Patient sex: M
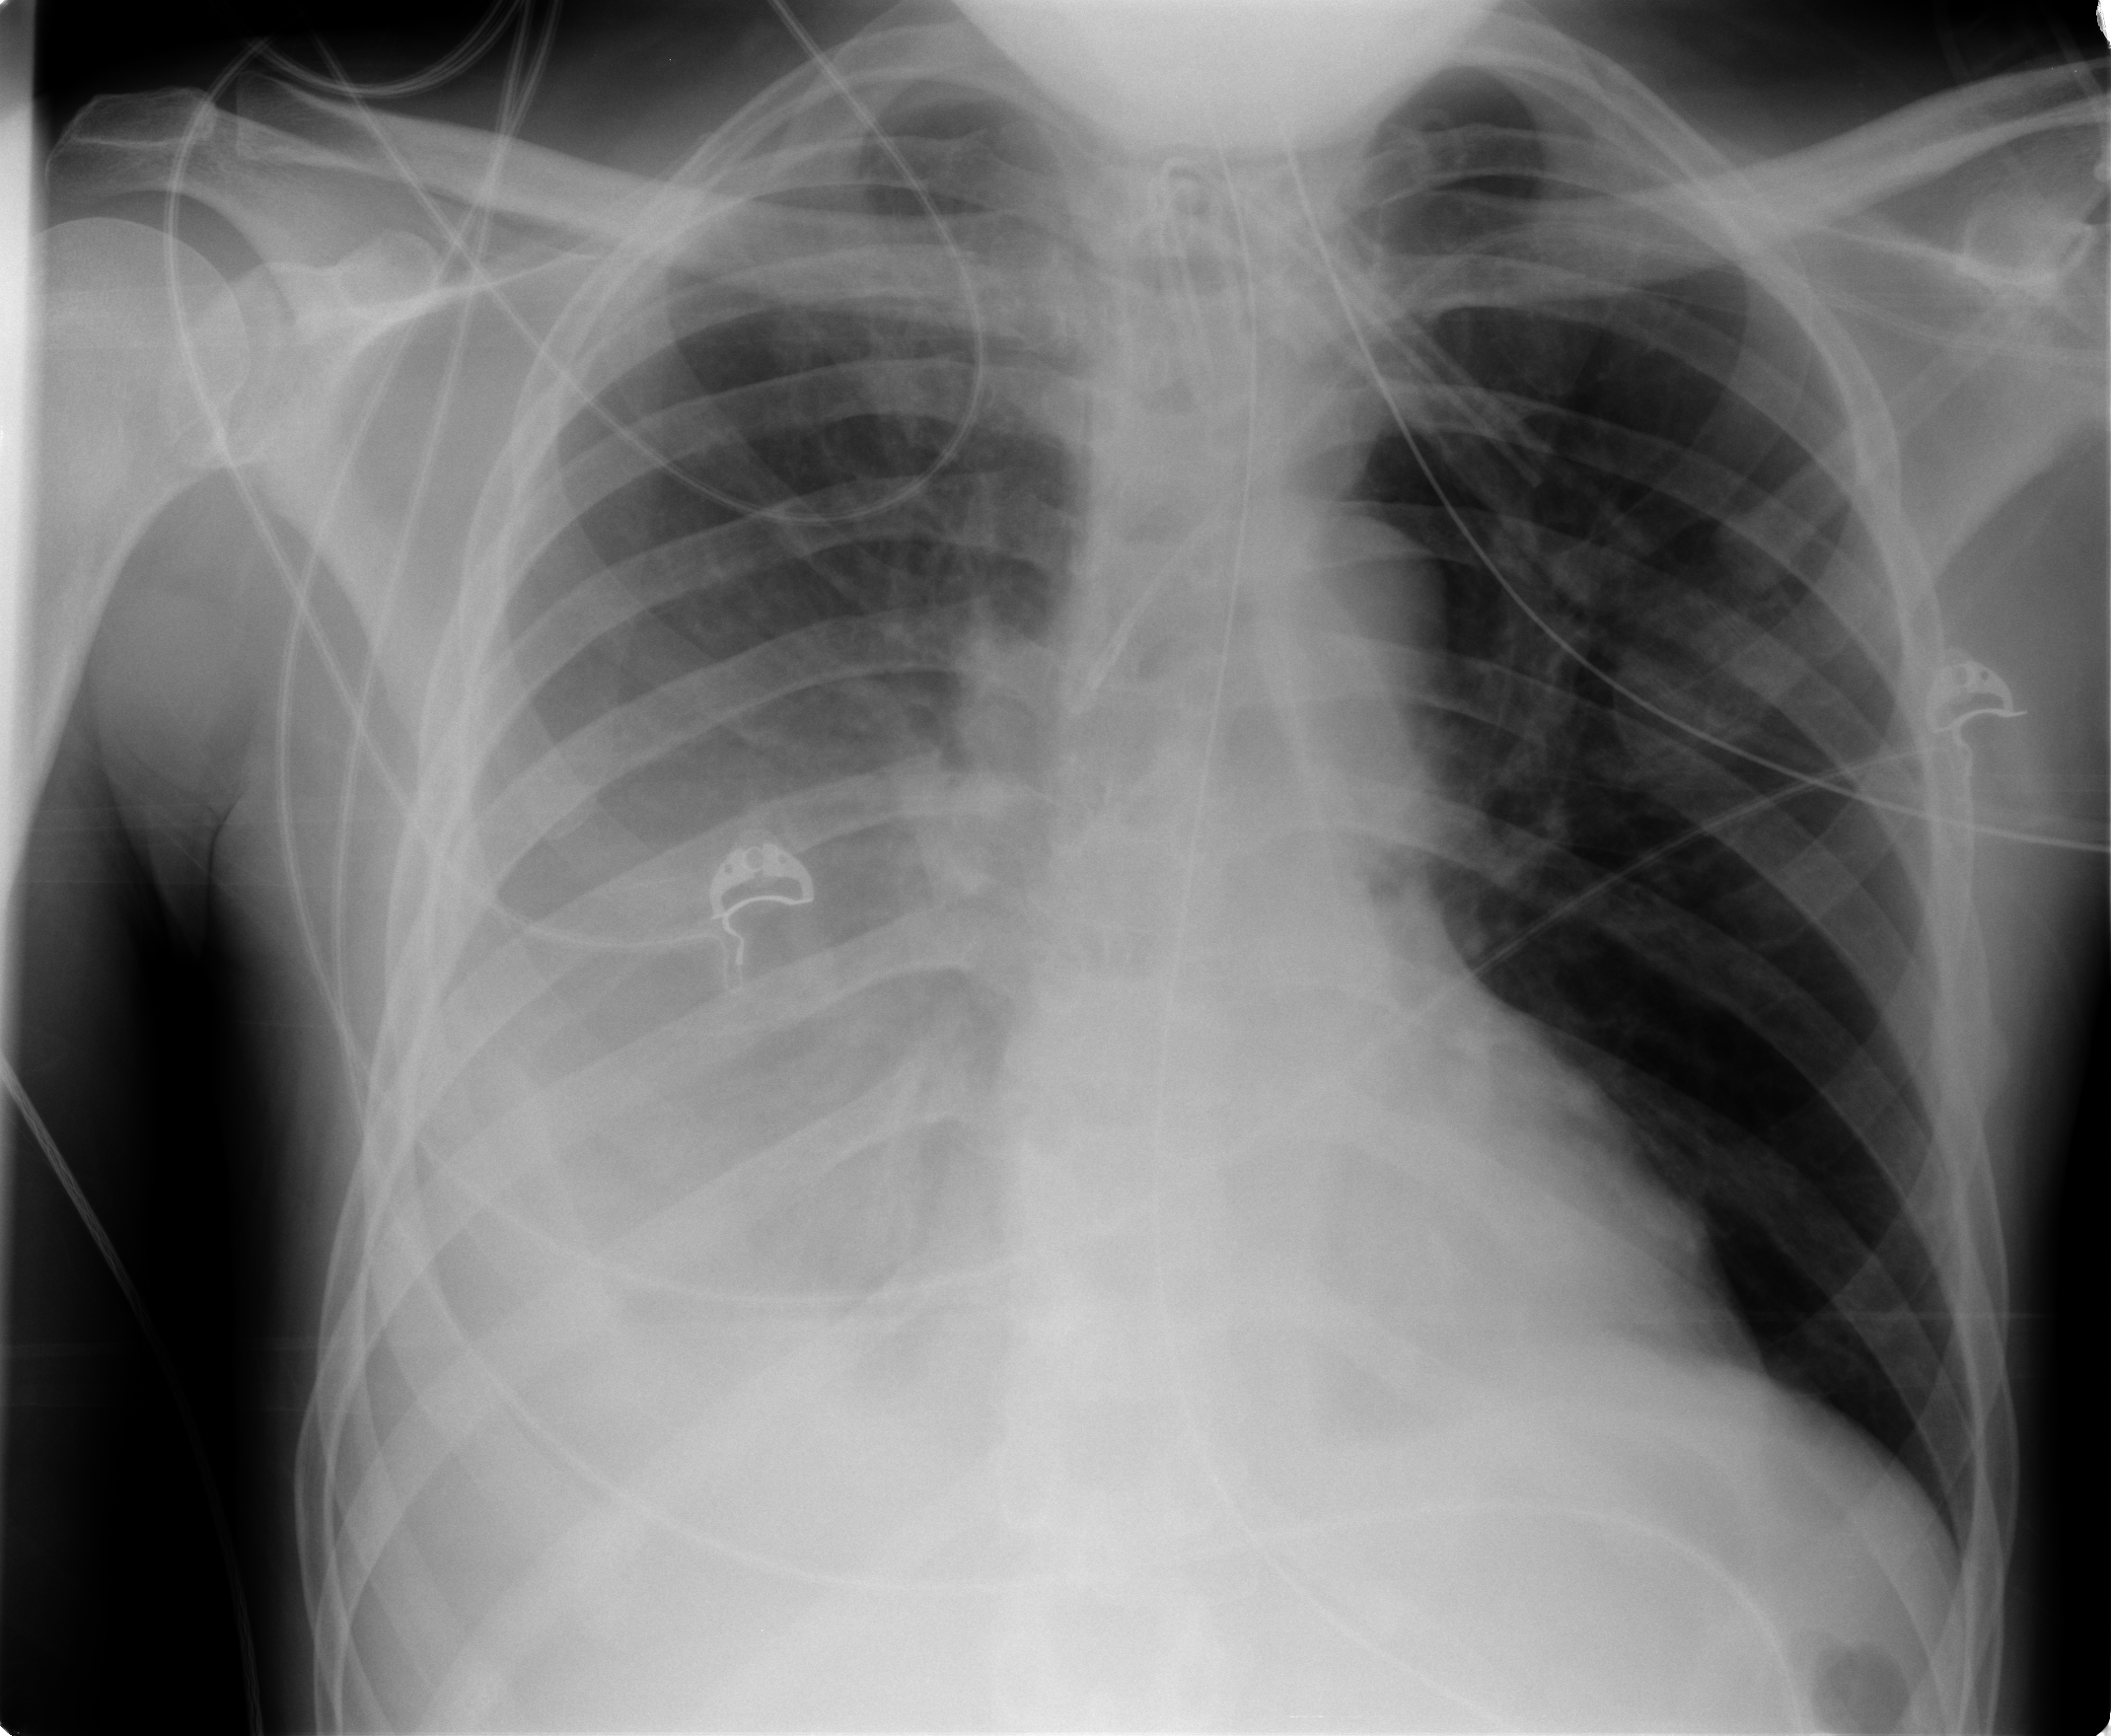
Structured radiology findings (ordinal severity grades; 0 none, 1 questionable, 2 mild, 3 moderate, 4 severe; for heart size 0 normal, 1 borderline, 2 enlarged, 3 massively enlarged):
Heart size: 0
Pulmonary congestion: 0
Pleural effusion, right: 3
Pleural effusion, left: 0
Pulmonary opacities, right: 1
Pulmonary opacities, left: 0
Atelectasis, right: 3
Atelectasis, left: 0